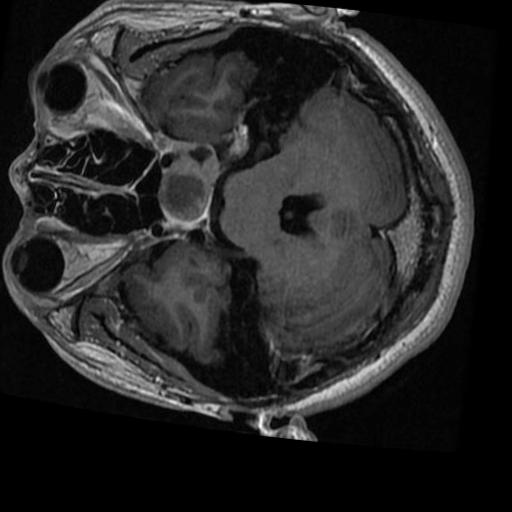
Label: brain_tumor